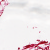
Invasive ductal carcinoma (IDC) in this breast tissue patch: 0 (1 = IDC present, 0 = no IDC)